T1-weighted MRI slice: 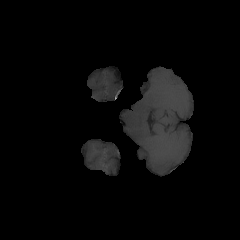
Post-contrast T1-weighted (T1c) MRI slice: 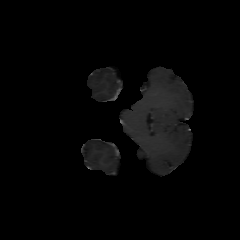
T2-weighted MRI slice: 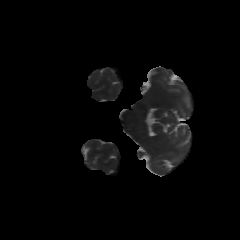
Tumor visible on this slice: no